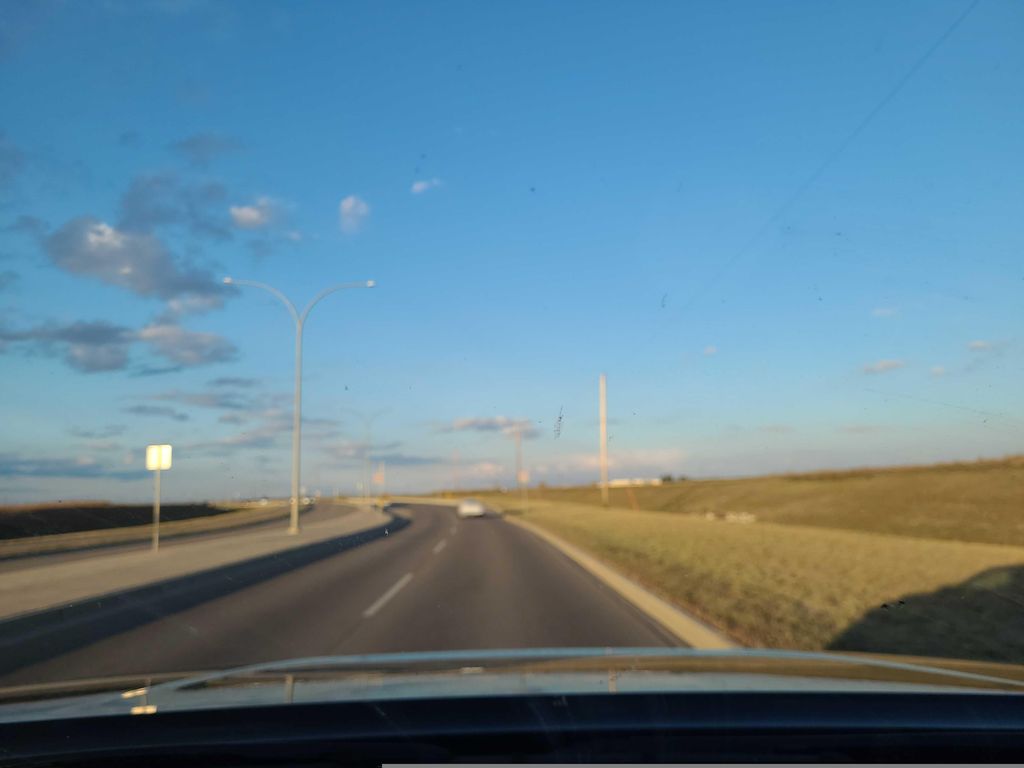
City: saskatoon